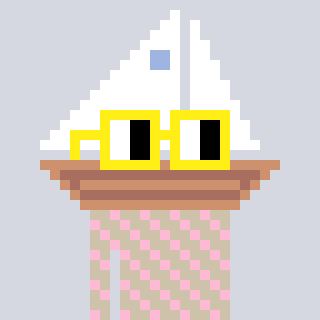
a pixel art character with square yellow glasses, a sailboat-shaped head and a bege-colored body on a cool background